Question: I have a C# application that uses Click-Once to install(puts an icon on the desktop that points to the application) itself on computers on the network. I have recently been integrating NHibernate into the program and everything runs smooth on my box. Its ready for internal testing and I need to put it on our network share (Same share as production, different folder).
When I place it on the network share and run it I recieve an error saying the application cannot run in partial trust.
I have googled this to no end and every solution seems to talk about a Web Application experiencing this. Is there anyway I can set the application to run in full trust mode on a network share. Setting the folder/exe to full trust? Is this simply allowing "Full Control" in the security tab of my applications properties?
Here is the error I recieve when running the application

Thanks for any input
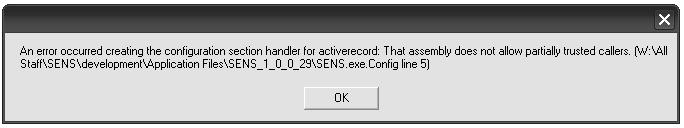
Answer: You need to set the security policy on the client machine using CasPol.exe or the configuration tool in Administrative Tools.
- <URL>
Alternatively, you can upgrade to .net 4.0, which <URL>.
: You can also try adding <URL>to the referenced assembly.